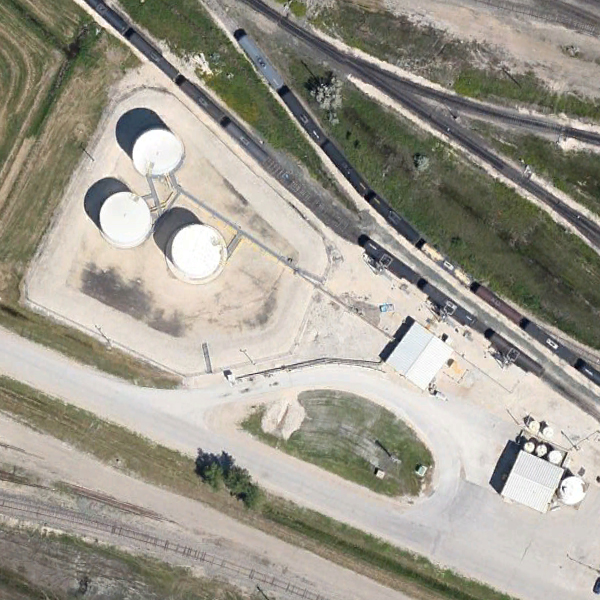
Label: StorageTanks